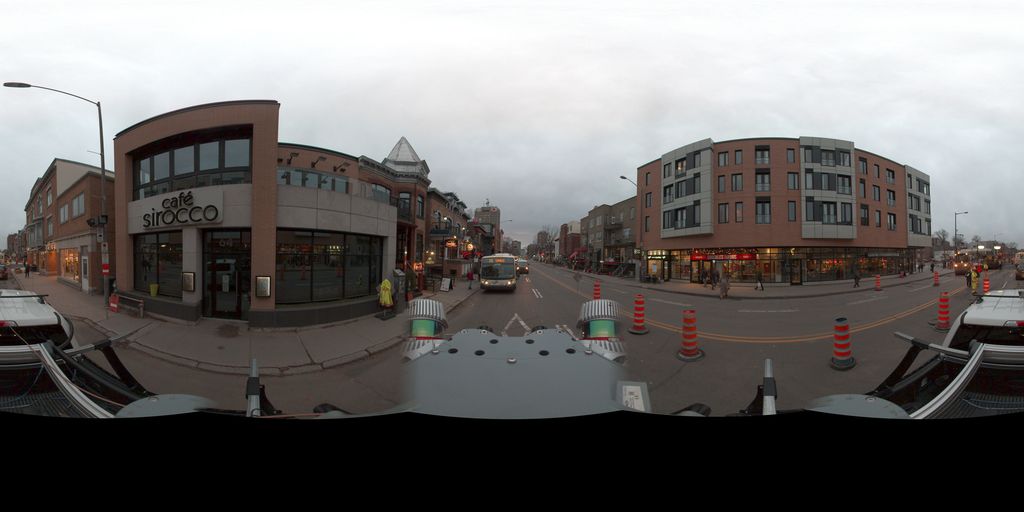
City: quebec_city